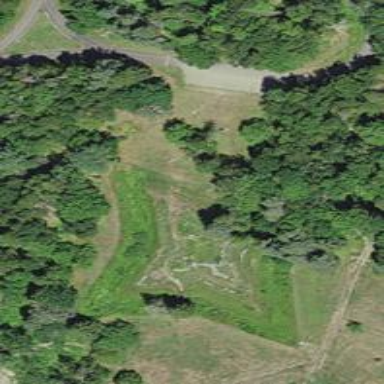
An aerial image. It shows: Historical fort.